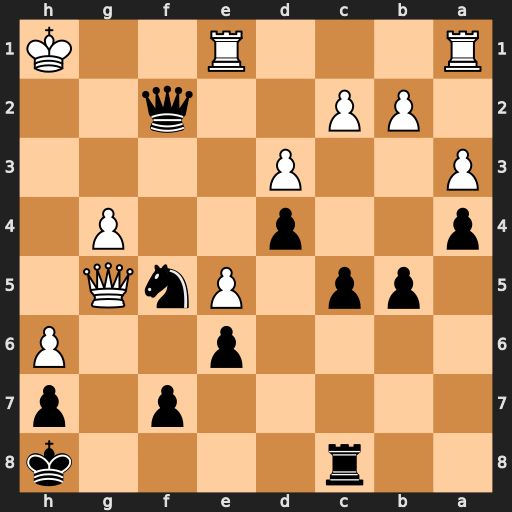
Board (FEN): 2r4k/5p1p/4p2P/1pp1PnQ1/p2p2P1/P2P4/1PP2q2/R3R2K
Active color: b
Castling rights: -
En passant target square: -
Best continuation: Ng3#